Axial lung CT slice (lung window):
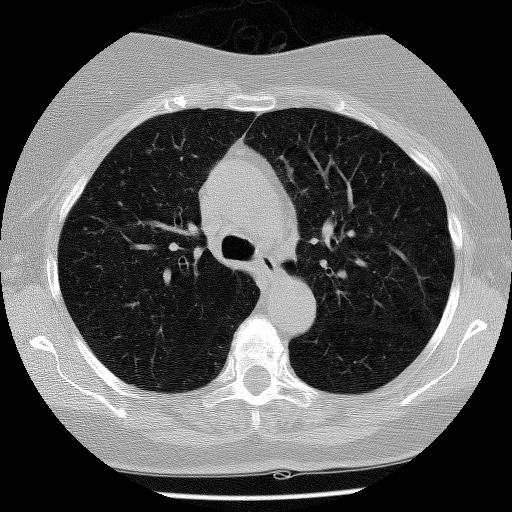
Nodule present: no